Question: How to change the tabBar height size?

is it possible to apply for all my views. thanks
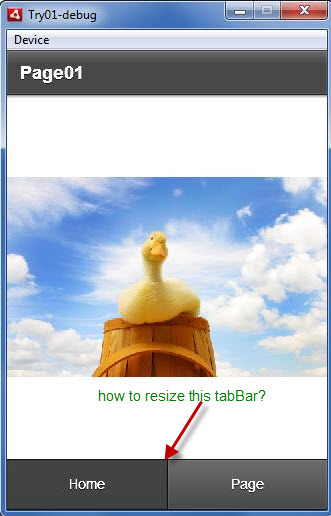
Answer: Yes you can:
'''
<?xml version="1.0" encoding="utf-8"?>
<s:TabbedViewNavigatorApplication xmlns:fx="http://ns.adobe.com/mxml/2009"
xmlns:s="library://ns.adobe.com/flex/spark"
initialize="tabbedviewnavigatorapplication1_initializeHandler(event)">
<fx:Script>
<![CDATA[
import mx.core.FlexGlobals;
import mx.events.FlexEvent;
protected function tabbedviewnavigatorapplication1_initializeHandler(event:FlexEvent):void
{
// TODO Auto-generated method stub
FlexGlobals.topLevelApplication.tabbedNavigator.tabBar.height = 15;
}
]]>
</fx:Script>
<s:ViewNavigator label="Home" width="100%" height="100%" firstView="views.HomeView"/>
<s:ViewNavigator label="Page" width="100%" height="100%" firstView="views.PageView"/>
<fx:Declarations>
<!-- Place non-visual elements (e.g., services, value objects) here -->
</fx:Declarations>
</s:TabbedViewNavigatorApplication>
'''
I hope you mean really the height and not the width for each tab-item.
Frank